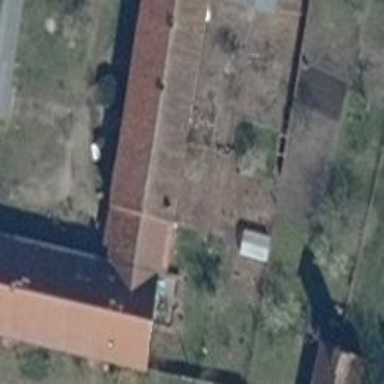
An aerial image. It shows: Simple house.